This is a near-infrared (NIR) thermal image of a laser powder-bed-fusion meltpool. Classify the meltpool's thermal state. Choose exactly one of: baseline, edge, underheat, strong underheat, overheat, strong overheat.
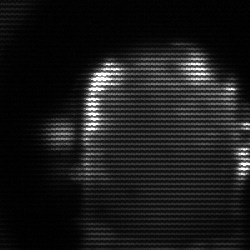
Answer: baseline